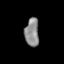
Tissue: lung
Cell type: T cells
Senescence score: 0.1919
Nuclear area (px): 386
Mean DAPI intensity: 140.184